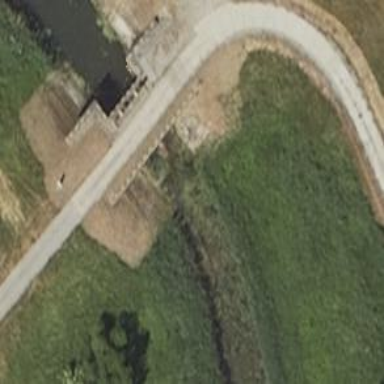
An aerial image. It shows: Lock gate along waterway.